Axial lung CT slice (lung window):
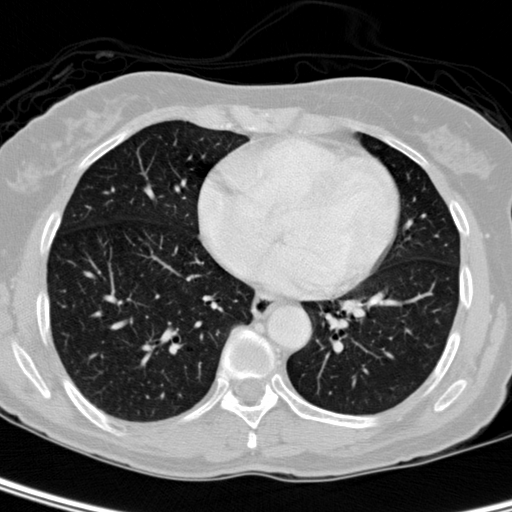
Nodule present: no